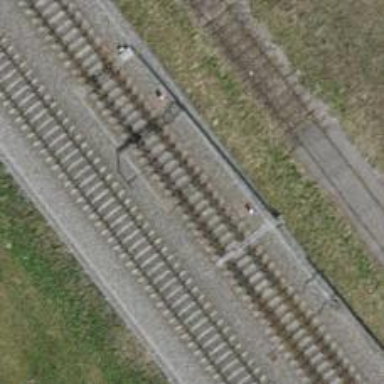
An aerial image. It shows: Railway switch.